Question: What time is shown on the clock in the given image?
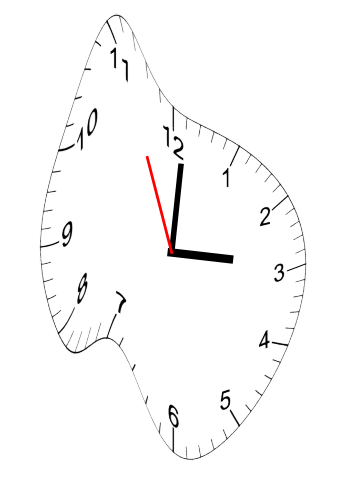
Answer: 03:00:56